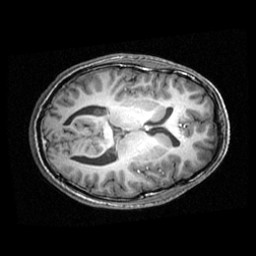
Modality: T1w
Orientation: axial
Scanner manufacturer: ge
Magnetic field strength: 3 T
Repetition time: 0.009036 s
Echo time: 0.00184 s